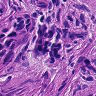
Metastatic tissue present: yes